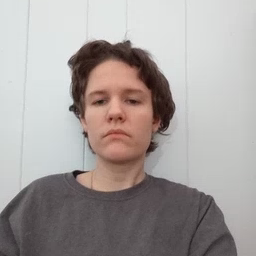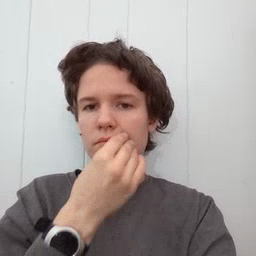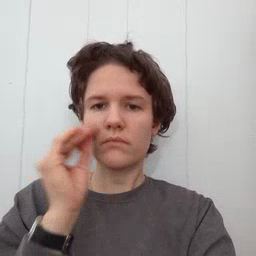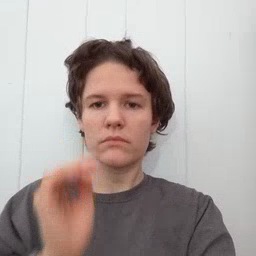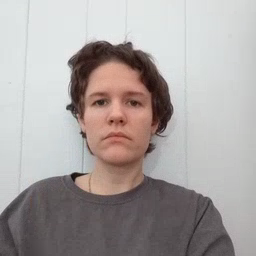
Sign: flower